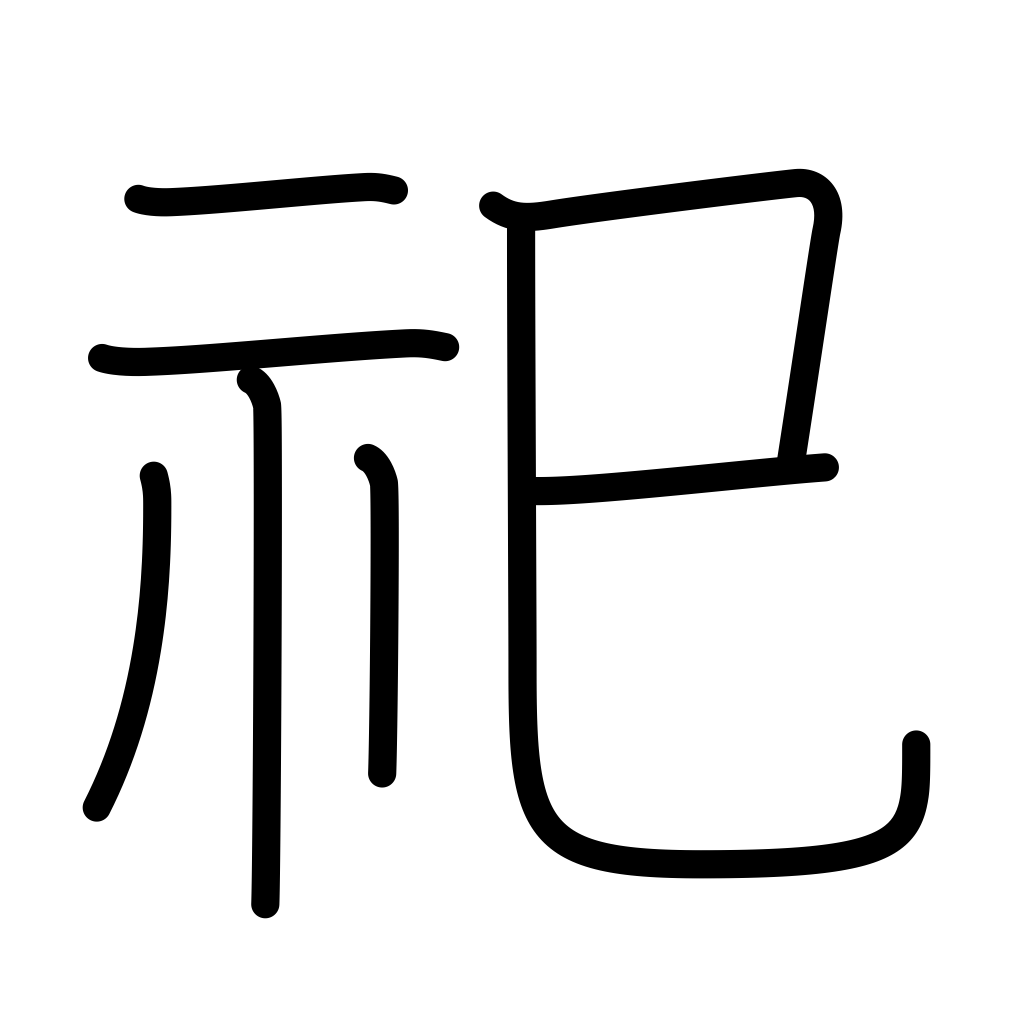
Meaning: enshrine, worship